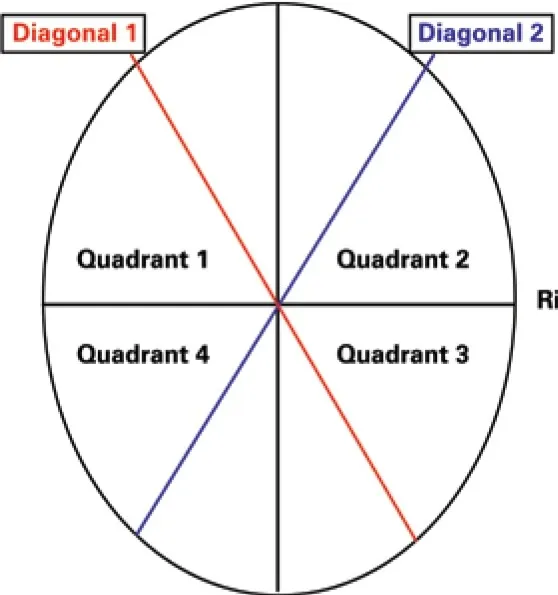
Representation of cross-section of quadrants.
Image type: chart (chart)